Question: I'm trying to change the line color that shows up when you hover over a point in highstocks but I haven't been able to find any such setting in their documentation.
Here's what I'm trying to change the color of

'''
$(function() {
$('#container').highcharts('StockChart', {
tooltip: {
backgroundColor: {
linearGradient: {
x1: 0,
y1: 0,
x2: 0,
y2: 1
},
stops: [
[0, 'white'],
[1, '#EEE']
]
},
borderColor: 'gray',
borderWidth: 1
},
rangeSelector: {
selected: 1
},
series: [{
name: 'USD to EUR',
data: usdeur
}]
});
});
'''
Here's my <URL>
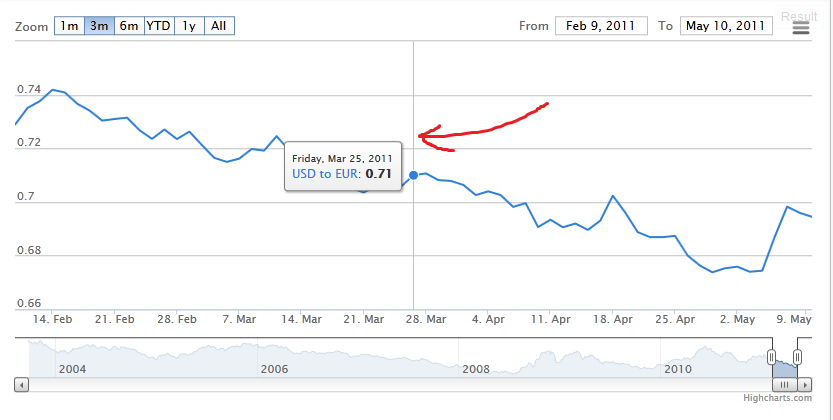
Answer: it is called as a crosshair.
this can be set from tollrip
'''
crosshairs: {
dashStyle: 'dash',
color: 'red'
}
'''
change the color and other properties of crosshair in this section
updated your fiddle at <URL>
hope this will be useful for you